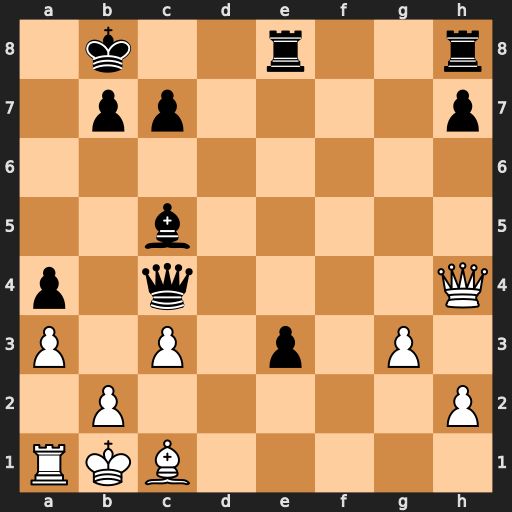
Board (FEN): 1k2r2r/1pp4p/8/2b5/p1q4Q/P1P1p1P1/1P5P/RKB5
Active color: w
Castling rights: -
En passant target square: -
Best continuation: Qxc4 e2 Bd2